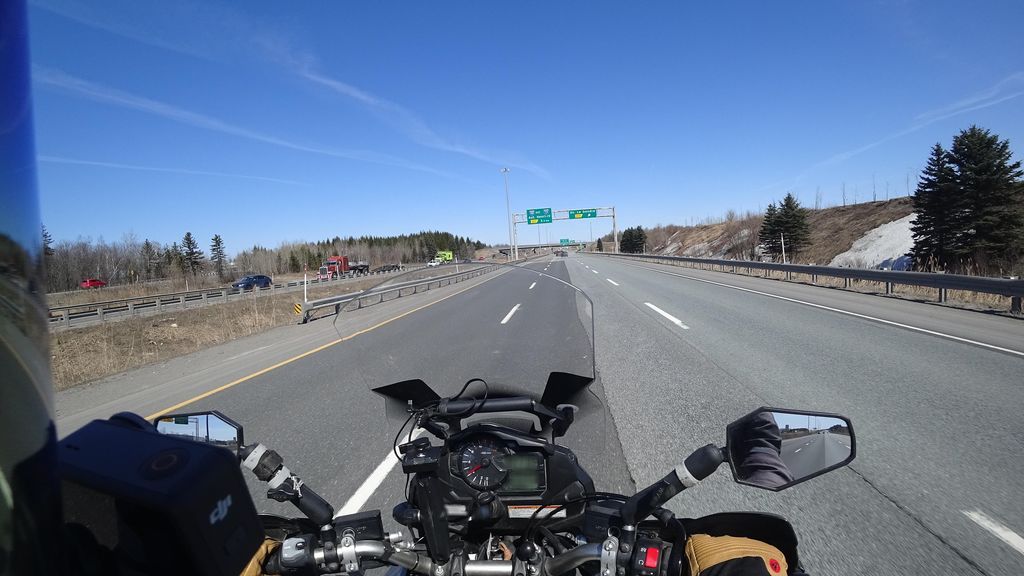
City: quebec_city